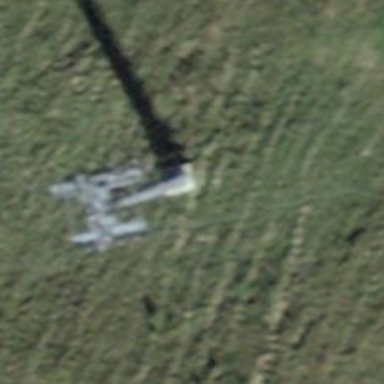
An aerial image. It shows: Pylon for aerialway.